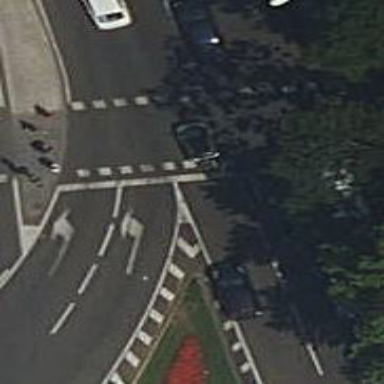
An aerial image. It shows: Primary link road with asphalt surface and sidewalk on the left side. The left sidewalk is paved with paving stones.